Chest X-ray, PA view. Patient: 55 years old, sex M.
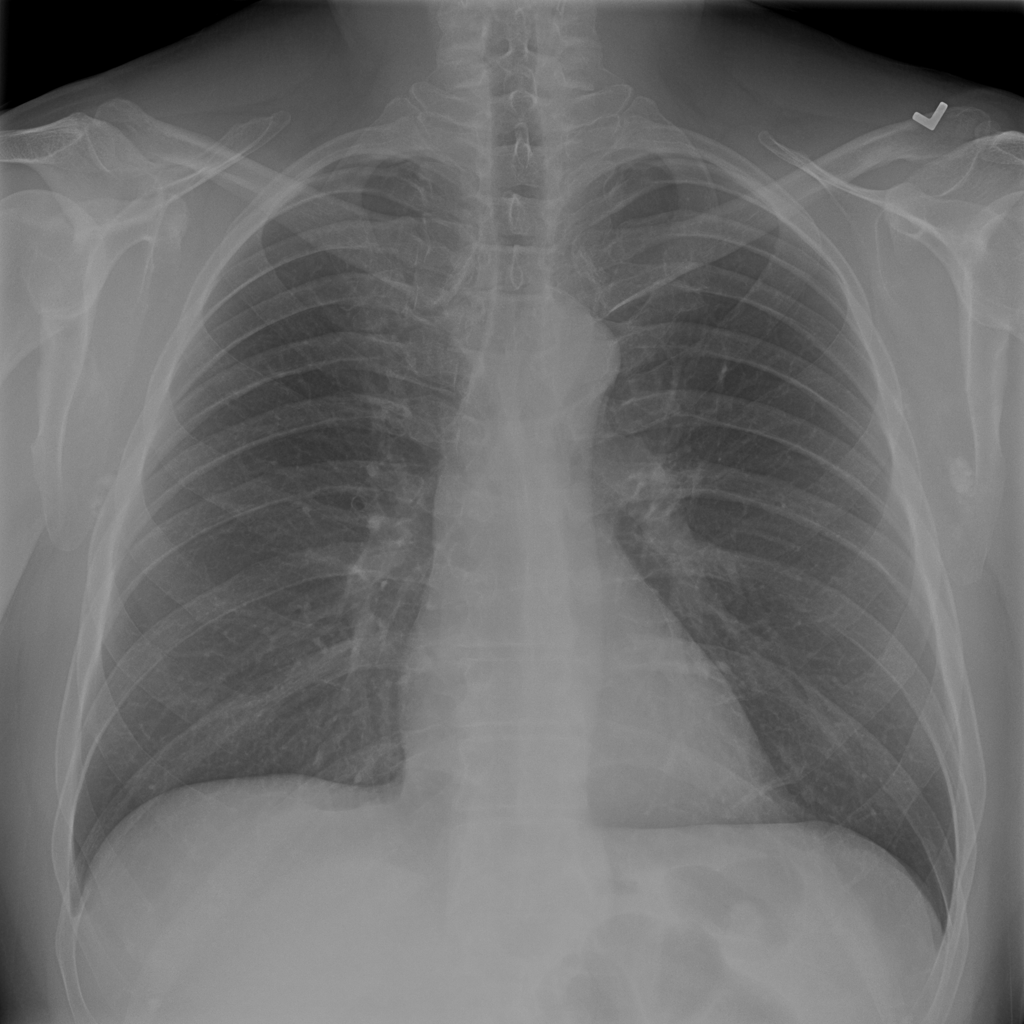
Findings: No Finding